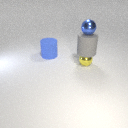
small yellow metal sphere to the right of large blue rubber cylinder